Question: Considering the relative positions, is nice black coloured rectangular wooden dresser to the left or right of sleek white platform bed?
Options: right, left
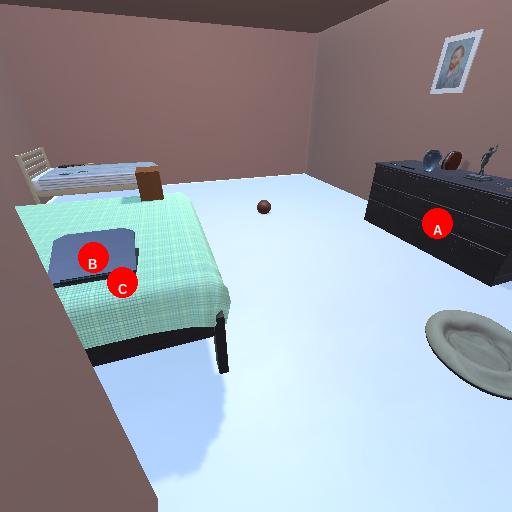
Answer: right